Question: I have blured an image. But it is not smooth.
I heard that if I use the gaussian blur technique then I can remove the box effect.
But I don't know how to implement it with my code (I did some random technique but it messes with the color). Can you suggest me how to do gaussian blur with my code?
'''
public class BlurImageDemo {
Color c[];
BlurImageDemo() throws IOException, InterruptedException {
File f = new File("D:\x.jpg");
BufferedImage im = ImageIO.read(f);
BufferedImage bi = new BufferedImage(im.getWidth(), im.getHeight(), BufferedImage.TYPE_INT_RGB);
int i = 0;
int max = 400, radius = 10;
int a1 = 0, r1 = 0, g1 = 0, b1 = 0;
c = new Color[max];
int x = 1, y = 1, x1, y1, ex = 5, d = 0;
for (x = radius; x < im.getHeight() - radius; x++) {
for (y = radius; y < im.getWidth() - radius; y++) {
//20x20 matrix
for (x1 = x - radius; x1 < x + radius; x1++) {
for (y1 = y - radius; y1 < y + radius; y1++) {
c[i++] = new Color(im.getRGB(y1, x1));
//System.out.println(i);
}
}
i = 0;
for (d = 0; d < max; d++) {
a1 = a1 + c[d].getAlpha();
}
a1 = a1 / (max);
for (d = 0; d < max; d++) {
r1 = r1 + c[d].getRed();
}
r1 = r1 / (max);
for (d = 0; d < max; d++) {
g1 = g1 + c[d].getGreen();
}
g1 = g1 / (max);
for (d = 0; d < max; d++) {
b1 = b1 + c[d].getBlue();
}
b1 = b1 / (max);
int sum1 = (a1 << 24) + (r1 << 16) + (g1 << 8) + b1;
bi.setRGB(y, x, (int) (sum1));
}
}
ImageIO.write(bi, "jpg", new File("D:\x1.jpg"));
}
public static void main(String[] args) throws IOException, InterruptedException {
new BlurImageDemo();
}
}
'''

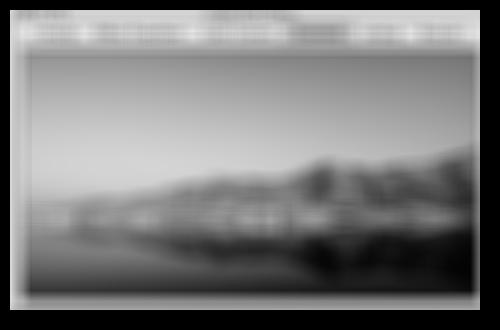
Answer: One really nice property of Gaussian blur is that it is separable, meaning that it can be expressed as the composition of a purely horizontal and a purely vertical blur. The advantage of doing that is that, per pixel, it them takes 2N multiplications (N is the size of the kernel), whereas the 2D non-separated version takes N multiplications. For N=7 (as you have), that's already a decent difference. It also has a small downside, the intermediate result is either rounded (losing some precision) or big (3 floats per pixel instead of 1 int), usually a little rounding is not a problem though.
An other thing, more of an implementation detail, is that the division by the total weight of the kernel can be put into the kernel itself, saving a whole bunch of (pretty slow) divisions.
Also your kernel doesn't actually look like a Gaussian, it's too "pointy". That's up to you, but the Gaussian kernel is the only circularly symmetric one that is also separable (if you only look at real-valued kernels) and generally has nice properties, so I would recommend only deviating from it if there is a good reason for it.
Anyway I'll write some example code now, not tested:
'''
BufferedImage transposedHBlur(BufferedImage im) {
int height = im.getHeight();
int width = im.getWidth();
// result is transposed, so the width/height are swapped
BufferedImage temp = new BufferedImage(height, width, BufferedImage.TYPE_INT_RGB);
float[] k = new float[7] { 0.00598, 0.060626, 0.241843, 0.383103, 0.241843, 0.060626, 0.00598 };
// horizontal blur, transpose result
for (int y = 0; y < height; y++) {
for (int x = 3; x < width - 3; x++) {
float r = 0, g = 0, b = 0;
for (int i = 0; i < 7; i++) {
int pixel = im.getRGB(x + i - 3, y);
b += (pixel & 0xFF) * k[i];
g += ((pixel >> 8) & 0xFF) * k[i];
r += ((pixel >> 16) & 0xFF) * k[i];
}
int p = (int)b + ((int)g << 8) + ((int)r << 16);
// transpose result!
temp.setRGB(y, x, p);
}
}
return temp;
}
'''
Since it also transposes, you can simply call it twice and the second time will effectively be a vertical blur that also restores the orientation:
'''
temp = transposedHBlur(input);
result = transposedHBlur(temp);
'''